Brain MRI, t2w sequence, axial 2D slice.
Patient: age 44, sex F, weight 95 kg, height 1.95 m
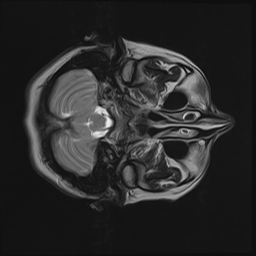